Aerial crown-view tile of a tropical tree (Barro Colorado Island, Panama), acquired 20240813:
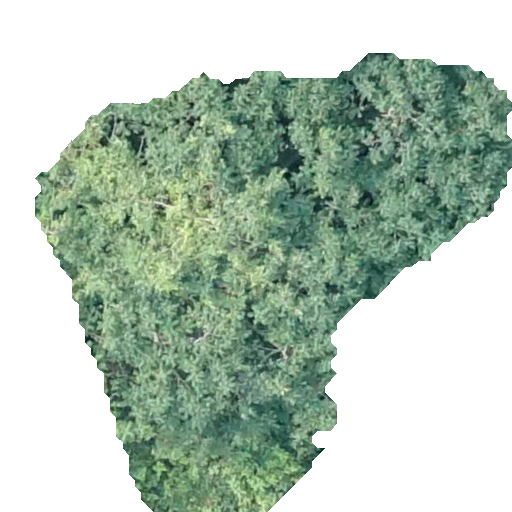
Species: Trattinnickia aspera
GBIF accepted scientific name: Trattinnickia aspera
Crown area: 206.693 m²